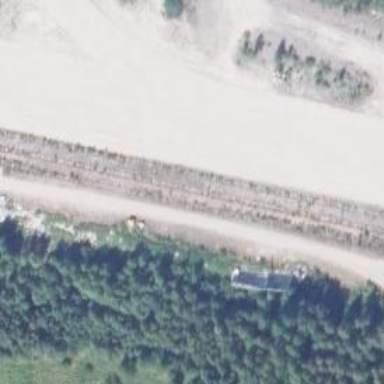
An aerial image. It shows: Abandoned railway.